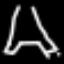
Label: The Eiffel Tower